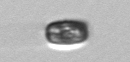
Label: Thalassiosira